设点 $F_1$，$F_2$ 分别是椭圆 $C$: $\dfrac{x^2}{2t^2} + \dfrac{y^2}{t^2} = 1\ (t>0)$ 的左、右焦点，且椭圆 $C$ 上的点到点 $F_2$ 的最小距离为 $2\sqrt{2}-2$。点 $M$，$N$ 是椭圆 $C$ 上位于 $x$ 轴上方的两点，且向量 $\overrightarrow{F_1M}$ 与向量 $\overrightarrow{F_2}N$ 平行。

\noindent
(1) 求椭圆 $C$ 的方程；

\noindent
(2) 当 $\overrightarrow{F_1N} \cdot \overrightarrow{F_2}N = 0$ 时，求点 $N$ 的坐标；

\noindent
(3) 当 $|\overrightarrow{F_2N}| - |\overrightarrow{F_1M}| = \sqrt{6}$ 时，求直线 $F_2N$ 的方程。
【解答】
\noindent
【详解】
\noindent
(1) 点 $F_1$、$F_2$ 分别是椭圆 $C$: $\dfrac{x^2}{2t^2} + \dfrac{y^2}{t^2} = 1\ (t>0)$ 的左、右焦点，

$\therefore a = \sqrt{2}t$, $c = t$。

$\because$ 椭圆 $C$ 上的点到点 $F_2$ 的距离的最小值为 $2\sqrt{2}-2$，

$\therefore a - c = \sqrt{2}t - t = 2\sqrt{2}-2$，

解得 $t=2$，$\therefore$ 椭圆的方程为 $\dfrac{x^2}{8} + \dfrac{y^2}{4} = 1$；

\noindent
(2) 由 (1) 可得 $F_1(-2,0)$，$F_2(2,0)$。

由点 $N$ 是椭圆 $C$ 上位于 $x$ 轴上方的点，可设 $N(2\sqrt{2}\cos\theta, 2\sin\theta)$，$0 < \theta < \pi$。

$\therefore \overrightarrow{F_1N} = (2\sqrt{2}\cos\theta + 2, 2\sin\theta)$，

$\overrightarrow{F_2N} = (2\sqrt{2}\cos\theta - 2, 2\sin\theta)$，

$\because \overrightarrow{F_1N} \cdot \overrightarrow{F_2N} = 0$，$\therefore (2\sqrt{2}\cos\theta + 2)(2\sqrt{2}\cos\theta - 2) + 4\sin^2\theta = 0$，即 $4\cos^2\theta = 0$，

解得 $\cos\theta = 0$，$\sin\theta = 1$，$\therefore N(0,2)$；

\noindent
(3) $\because$ 向量 $\overrightarrow{F_1M}$ 与向量 $\overrightarrow{F_2}N$ 平行，$\therefore \overrightarrow{F_1M} = \lambda \overrightarrow{F_2}N$，由题意 $\lambda > 0$。

又 $|\overrightarrow{F_2N}| - |\overrightarrow{F_1M}| = \sqrt{6}$，$\therefore (\lambda - 1)|\overrightarrow{F_2}N| = \sqrt{6}$，即 $\lambda > 1$，

设 $M(x_1,y_1)$，$N(x_2,y_2)$，$\therefore \lambda(x_2 + 2) = x_1 - 2$，$y_1 = \lambda y_2$，$\therefore x_1 = \lambda x_2 + 2(\lambda + 1)$，

$\because \dfrac{x_1^2}{8} + \dfrac{y_1^2}{4} = 1$，$\therefore x_2^2 + 2y_2^2 = 8$，

$\therefore [\lambda x_2 + 2(\lambda + 1)]^2 + 2\lambda^2 y_2^2 = 12\lambda^2 + 8\lambda + 4 = 4\lambda(\lambda + 1) + 8\lambda = 8$，

$\therefore \lambda(\lambda + 1)x_2 = (1 - 3\lambda)(\lambda + 1)$，$\therefore x_2 = \dfrac{1 - 3\lambda}{\lambda} = \frac{1}{\lambda} - 3$，$\therefore y_2^2 = 4 - \dfrac{(1 - 3\lambda)^2}{2\lambda^2}$，

$\therefore |\overrightarrow{F_1M}|^2 = (x_1 + 2)^2 + y_1^2 = \left(\frac{1}{\lambda} - 3 + 2\right)^2 + 4 - \frac{(1 - 3\lambda)^2}{2\lambda^2} = \frac{(\lambda + 1)^2}{2\lambda^2}$，

$\therefore |\overrightarrow{F_2}N| = \frac{\lambda + 1}{\sqrt{2}\lambda}$，$\therefore (\lambda - 1)\frac{\lambda + 1}{\sqrt{2}\lambda} = \sqrt{6}$，$\therefore 2\lambda^2 - 2\sqrt{3}\lambda - 1 = 0$，

解得 $\lambda = 2 + \sqrt{3}$，或 $\lambda = \sqrt{3} - 2$（舍去），

$\therefore x_2 = \frac{1}{\lambda} - 3 = \frac{1}{2 + \sqrt{3}} - 3 = -1 - \sqrt{3}$，

$\therefore y_2^2 = 4 - \frac{(-1 - \sqrt{3})^2}{2} = 2 - \frac{4 + 2\sqrt{3}}{2} = \frac{(\sqrt{3} - 1)^2}{2}$，$\therefore y_2 = \frac{\sqrt{3} - 1}{\sqrt{2}}$，

$\therefore k_{F_2N} = \frac{\frac{\sqrt{3} - 1}{\sqrt{2}} - 0}{-1 - \sqrt{3} + 2} = -\frac{\sqrt{2}}{2}$，$\therefore$ 直线 $F_2N$ 的方程为 $y - 0 = -\frac{\sqrt{2}}{2}(x - 2)$，

即为 $x + \sqrt{2}y - 2 = 0$。

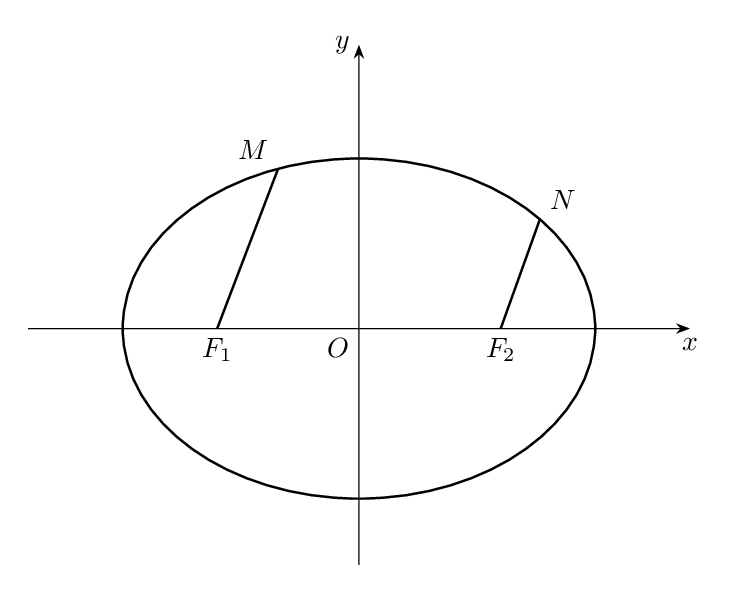